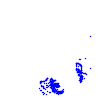
Particle: pion